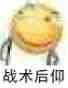
Label: emoji